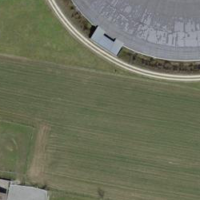
EUNIS habitat code: 52
Species observed at this site:
Dolycoris baccarum
Carpocoris fuscispinus
Piezodorus lituratus
Ajuga reptans